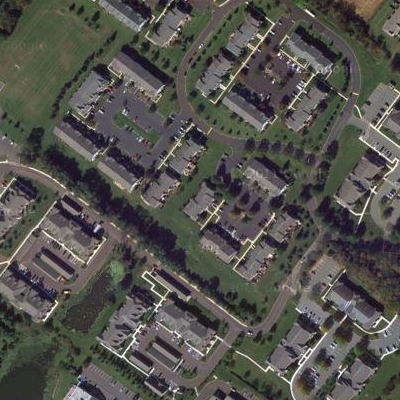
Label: fResident